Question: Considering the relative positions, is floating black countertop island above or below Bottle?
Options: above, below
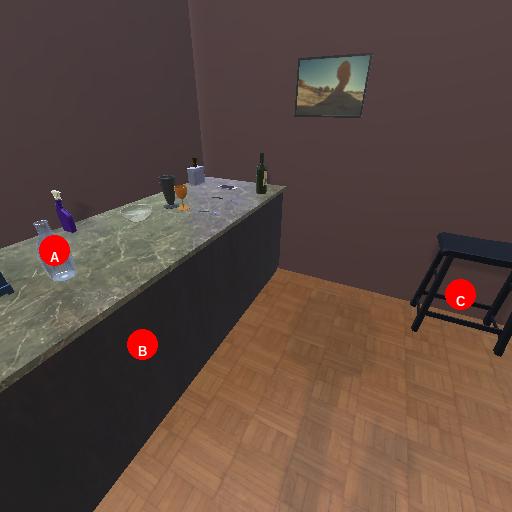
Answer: above